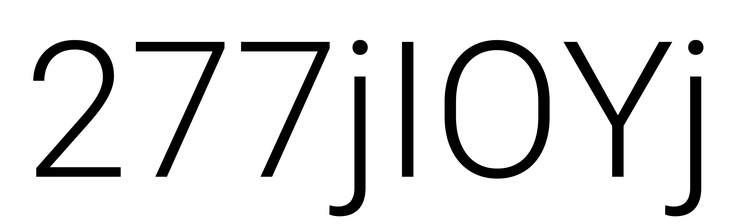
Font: Roboto_Light